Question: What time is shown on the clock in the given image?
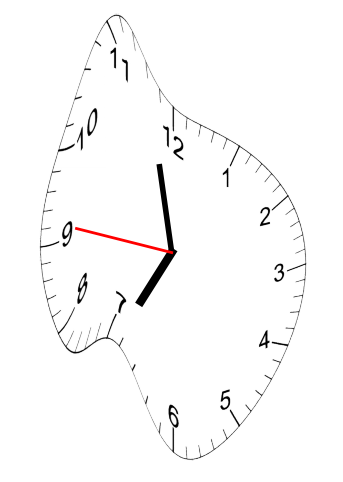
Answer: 06:57:46